Question: I'm deploying my website to my server with Rake for the first time and I've run into a slight issue.
'''
desc 'Deploying the website...'
task :deploy do
puts 'Deploying to server.com'
user = 'user'
server = 'server.com'
path = 'server.com/html'
sh "rsync -rtzh --delete _site/ #{user}@#{server}:#{path}"
puts 'Fin!'
end
'''
When I run 'rake deploy' and enter the password, everything successfully uploads to the server; except some of the images aren't loading on the page. I had a look, and the files are definitely on the server, but I think the problem lies with the permissions of these images:

When I upload over FTP the files are set to 755 and they're visible on the site. When I do it with Rake, they're set to 600 and hidden.
Is it possible to set them to 755 or 644 or any idea why this is happening?
I could change the permissions for each and every image, but isn't the most elegant solution.
Any help is appreciated. Thanks!
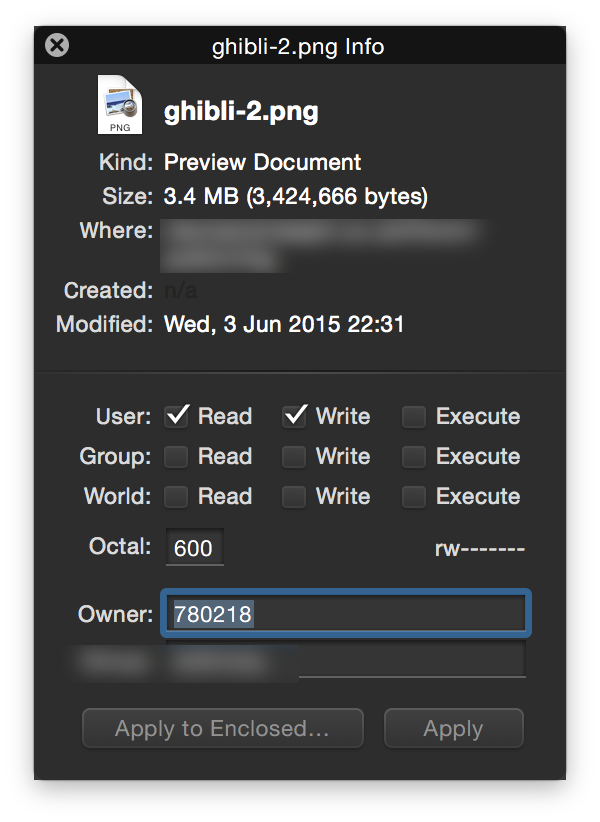
Answer: Rake isn't really your problem here. Rake doesn't know anything about uploading files or setting permissions; it just runs the commands as defined in the task.
The actual file upload is happening via 'rsync'. According to <URL> to set the files copied to the destination server to have the same permissions as the source files.